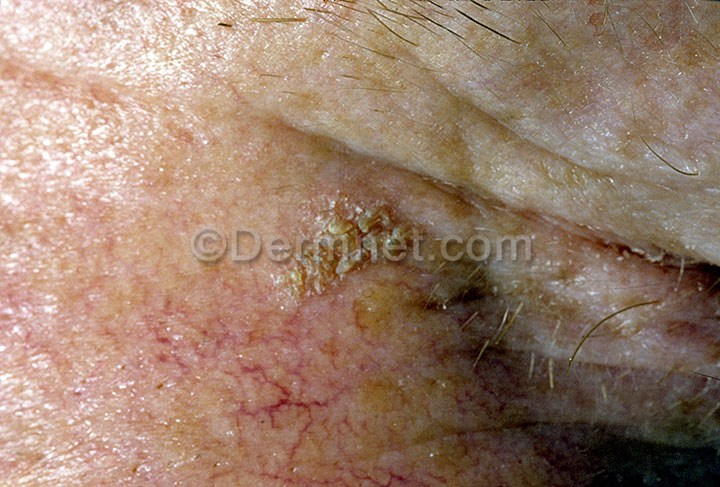
Disease: Actinic Keratosis Basal Cell Carcinoma and other Malignant Lesions